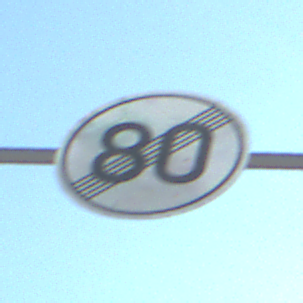
Verkehrszeichen: EndeGeschwindigkeit80
Umgebung: Outdoor, Special
Tageszeit: MorningAfternoon
Wetter: Clear
Licht: Natural
Jahreszeit: NotSpecified
Kontrast: HighContrast